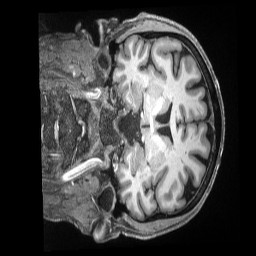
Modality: T1w
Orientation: coronal
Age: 52
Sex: male
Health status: ill
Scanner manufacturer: siemens
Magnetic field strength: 3 T
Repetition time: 2.5 s
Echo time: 0.00181 s